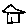
Label: house